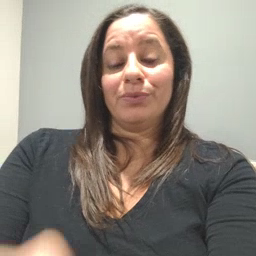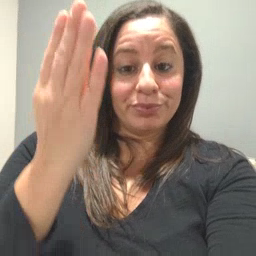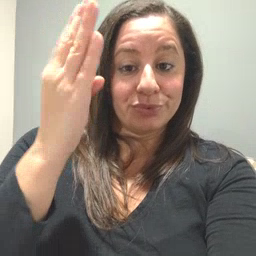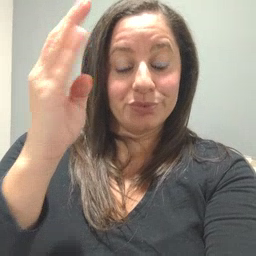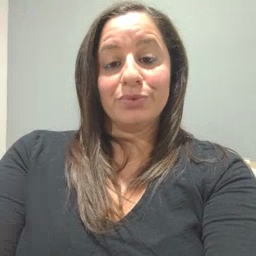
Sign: blue